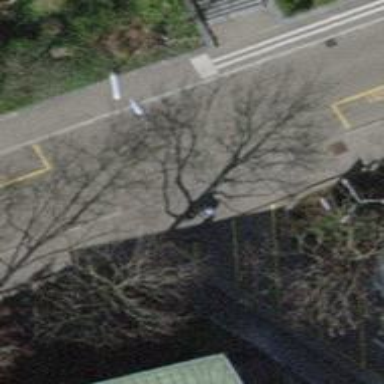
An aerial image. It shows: Unmarked crossing with traffic calming table on the road.